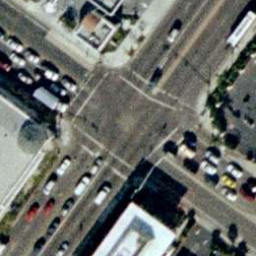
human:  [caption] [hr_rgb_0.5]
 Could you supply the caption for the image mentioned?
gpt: An intersection with many cars on the road .

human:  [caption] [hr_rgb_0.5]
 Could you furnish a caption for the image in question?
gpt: A busy intersection with many cars .

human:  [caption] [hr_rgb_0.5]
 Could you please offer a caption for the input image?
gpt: A busy intersection only with some houses and plants at the corners .

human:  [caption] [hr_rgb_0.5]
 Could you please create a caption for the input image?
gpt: An intersection with some houses and plants at the corners .

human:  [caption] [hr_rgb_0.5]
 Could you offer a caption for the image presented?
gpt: An intersection with two roads vertical to each other .